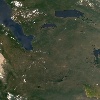
Label: land